Question: I want to create word cloud in android. Is there any library available in android. Please share your knowledge. How to create word cloud in android?
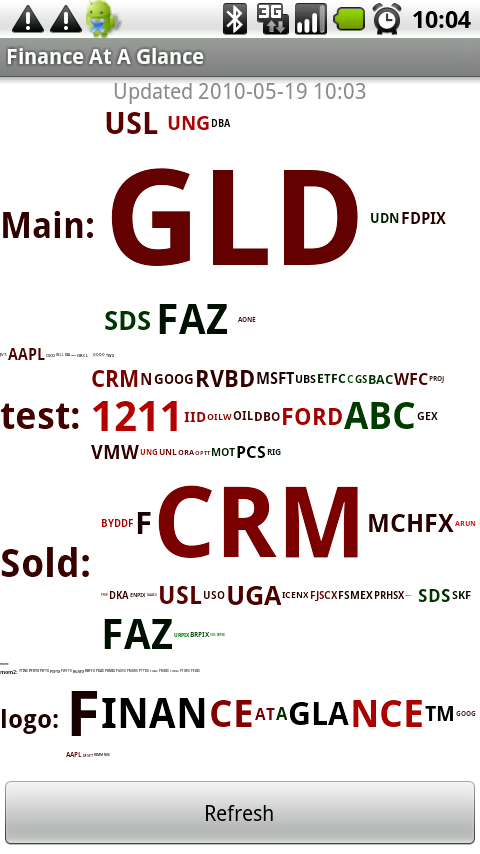
Answer: I haven't implemented following tutorial but may those links help you to do so.
1) <URL>

2) <URL>
3) <URL>